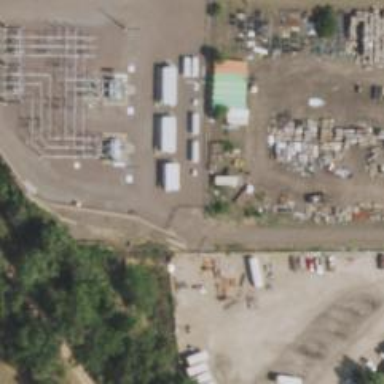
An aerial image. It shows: Power substation enclosed by fence.